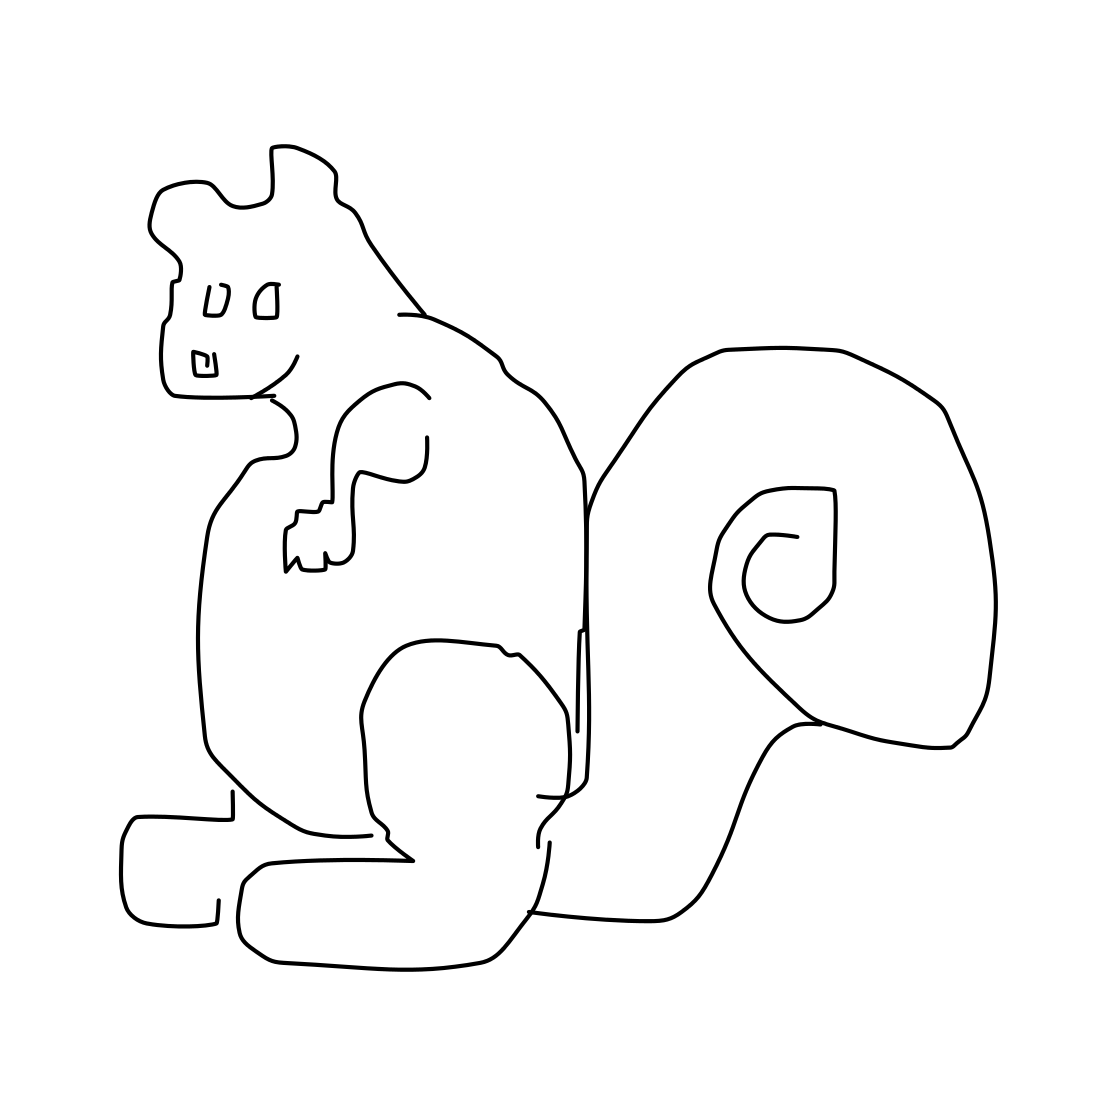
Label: squirrel